RGB frame:
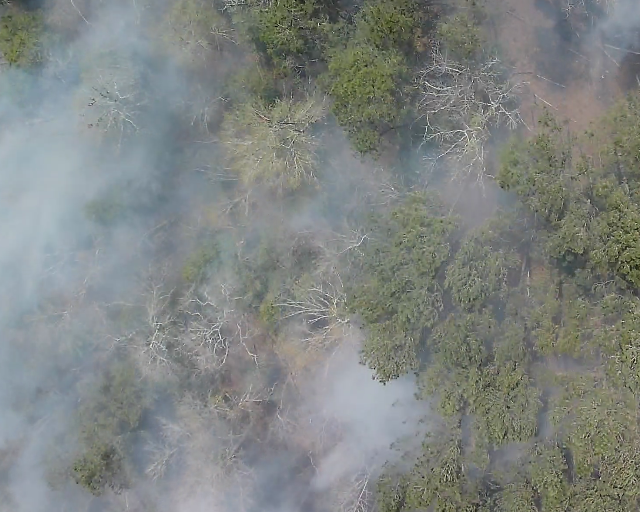
Thermal frame:
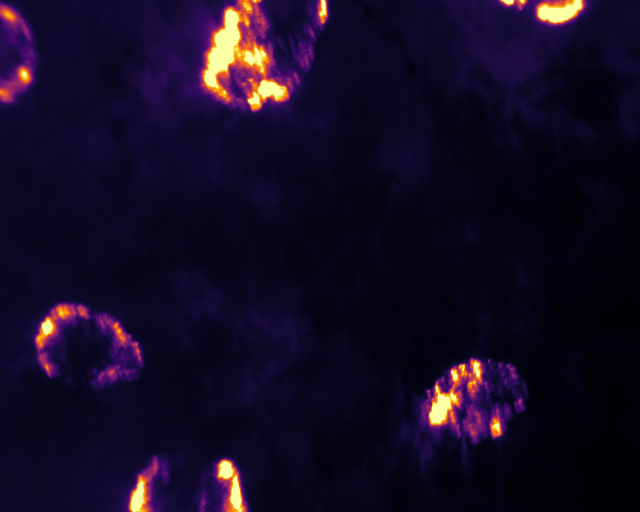
Captured: 2026-02-26 02:30:11
Pixels at or above 80 °C: 10162 (fraction of frame: 0.03101)